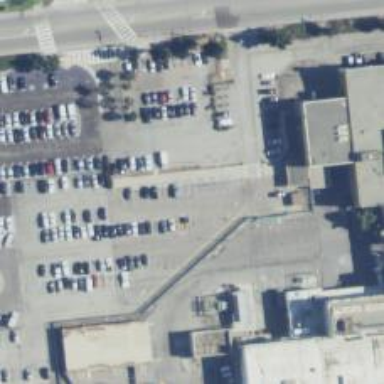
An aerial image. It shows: Parking space.